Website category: university
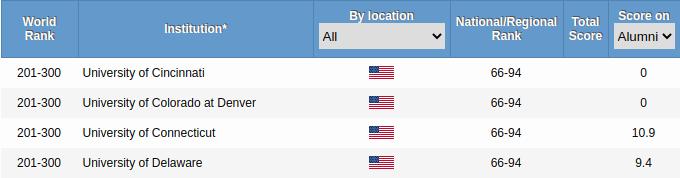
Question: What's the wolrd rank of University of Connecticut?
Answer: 201-300

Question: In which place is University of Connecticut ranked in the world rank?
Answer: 201-300

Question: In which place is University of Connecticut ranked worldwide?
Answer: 201-300

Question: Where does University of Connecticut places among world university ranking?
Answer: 201-300

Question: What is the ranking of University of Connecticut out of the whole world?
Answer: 201-300

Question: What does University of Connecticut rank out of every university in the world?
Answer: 201-300

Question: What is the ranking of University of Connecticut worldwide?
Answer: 201-300

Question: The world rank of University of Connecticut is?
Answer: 201-300

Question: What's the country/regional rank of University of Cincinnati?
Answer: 66-94

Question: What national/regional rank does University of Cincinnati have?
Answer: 66-94

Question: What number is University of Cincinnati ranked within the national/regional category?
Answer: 66-94

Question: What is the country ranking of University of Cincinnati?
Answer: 66-94

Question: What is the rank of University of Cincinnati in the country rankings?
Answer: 66-94

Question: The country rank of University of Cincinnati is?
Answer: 66-94

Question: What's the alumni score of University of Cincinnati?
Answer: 0

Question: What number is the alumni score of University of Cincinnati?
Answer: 0

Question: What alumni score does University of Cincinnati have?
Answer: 0

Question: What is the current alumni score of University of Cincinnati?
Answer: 0

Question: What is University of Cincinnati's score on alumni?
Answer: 0

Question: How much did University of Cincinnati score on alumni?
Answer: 0

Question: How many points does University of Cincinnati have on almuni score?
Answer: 0

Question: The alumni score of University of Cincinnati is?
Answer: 0

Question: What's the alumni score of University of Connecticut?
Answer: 10.9

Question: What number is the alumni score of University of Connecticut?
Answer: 10.9

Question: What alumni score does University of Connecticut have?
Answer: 10.9

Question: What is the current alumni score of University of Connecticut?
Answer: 10.9

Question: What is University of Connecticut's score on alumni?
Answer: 10.9

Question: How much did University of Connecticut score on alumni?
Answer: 10.9

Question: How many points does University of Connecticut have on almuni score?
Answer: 10.9

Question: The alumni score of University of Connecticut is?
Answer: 10.9

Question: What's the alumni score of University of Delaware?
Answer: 9.4

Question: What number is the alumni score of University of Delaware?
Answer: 9.4

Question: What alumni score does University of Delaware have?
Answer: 9.4

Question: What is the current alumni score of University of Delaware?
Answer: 9.4

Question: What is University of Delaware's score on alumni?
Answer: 9.4

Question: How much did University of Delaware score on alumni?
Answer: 9.4

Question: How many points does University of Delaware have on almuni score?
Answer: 9.4

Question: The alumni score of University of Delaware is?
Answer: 9.4

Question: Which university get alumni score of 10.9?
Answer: University of Connecticut

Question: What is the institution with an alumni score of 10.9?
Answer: University of Connecticut

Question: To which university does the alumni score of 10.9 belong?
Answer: University of Connecticut

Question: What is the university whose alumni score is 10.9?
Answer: University of Connecticut

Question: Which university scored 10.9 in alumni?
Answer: University of Connecticut

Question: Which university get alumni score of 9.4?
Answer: University of Delaware

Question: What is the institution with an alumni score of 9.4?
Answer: University of Delaware

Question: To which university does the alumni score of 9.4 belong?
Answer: University of Delaware

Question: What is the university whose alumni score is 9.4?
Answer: University of Delaware

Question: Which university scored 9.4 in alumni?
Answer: University of Delaware